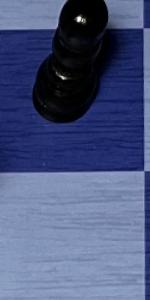
Label: Empty